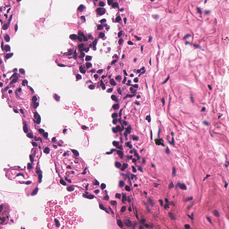
Tumor epithelial tissue: no
Tumor-associated stroma tissue: yes
Normal tissue: no